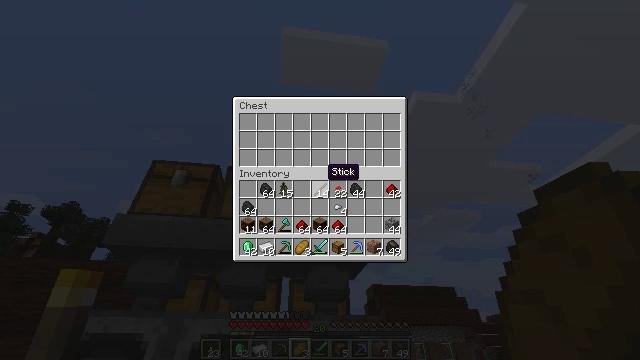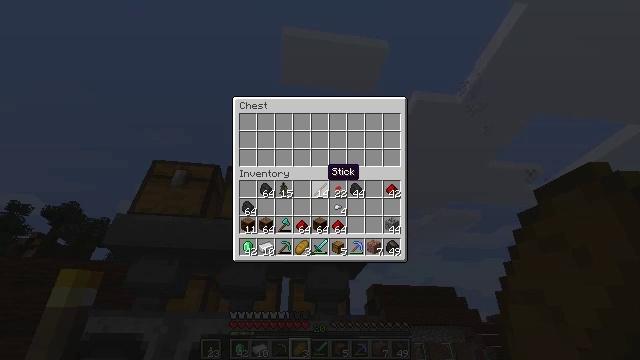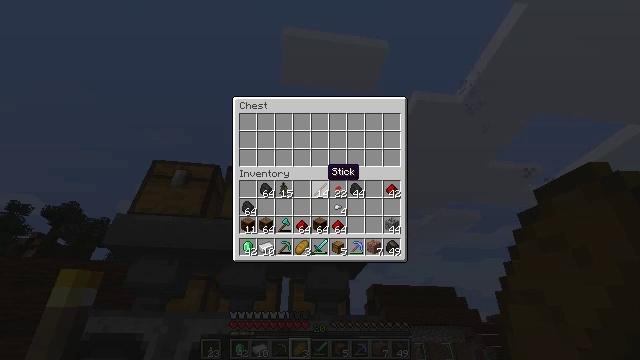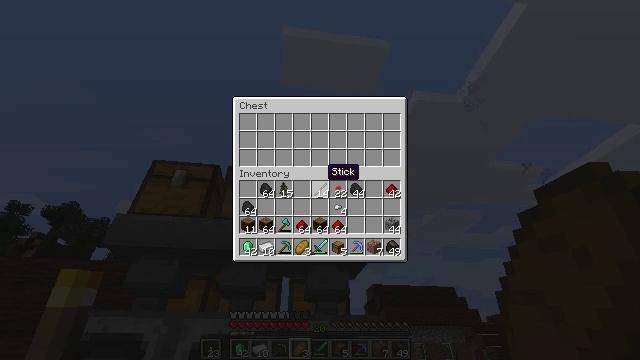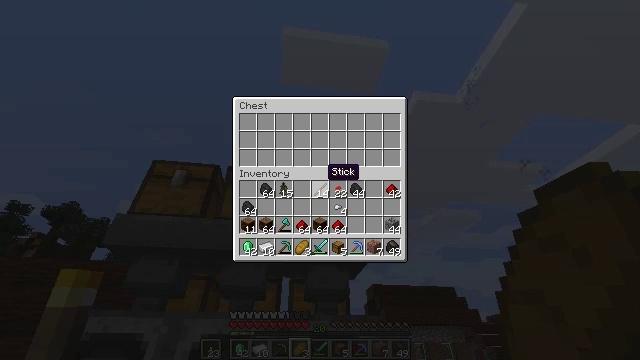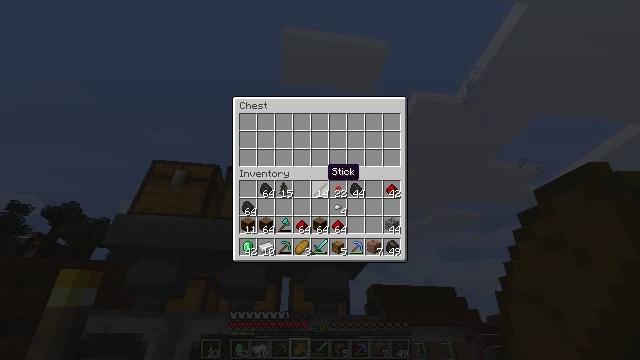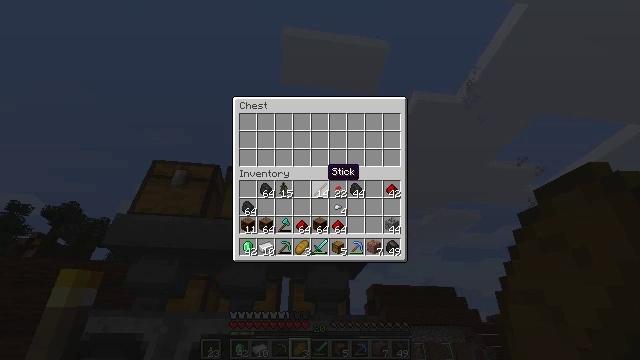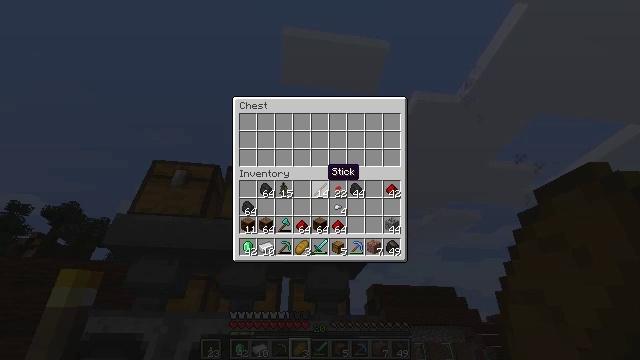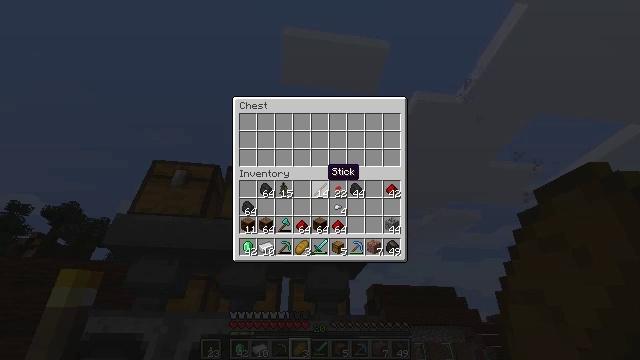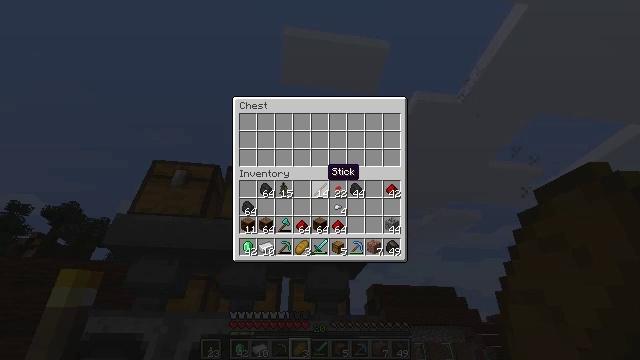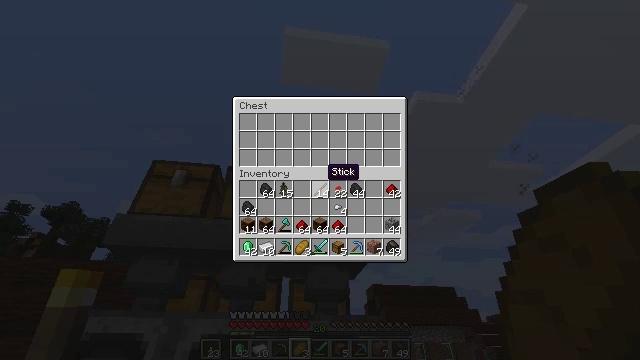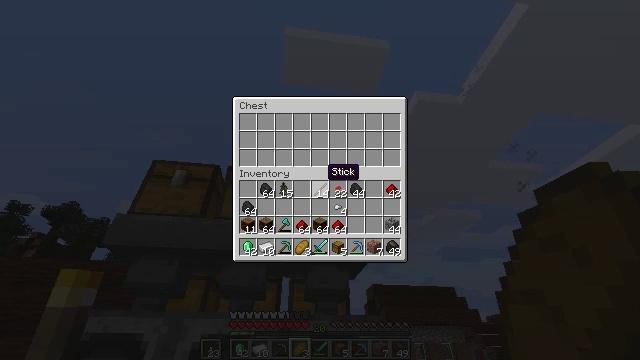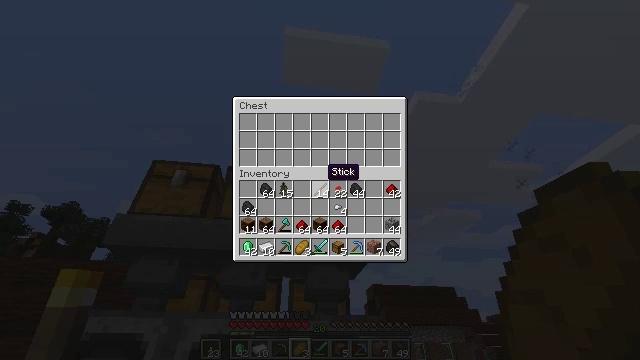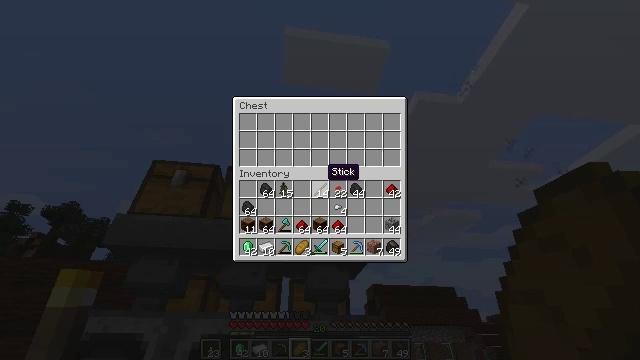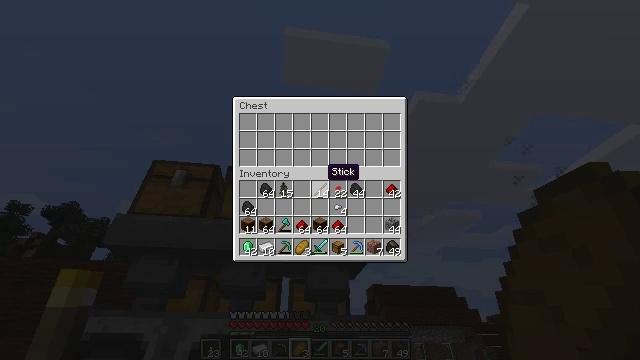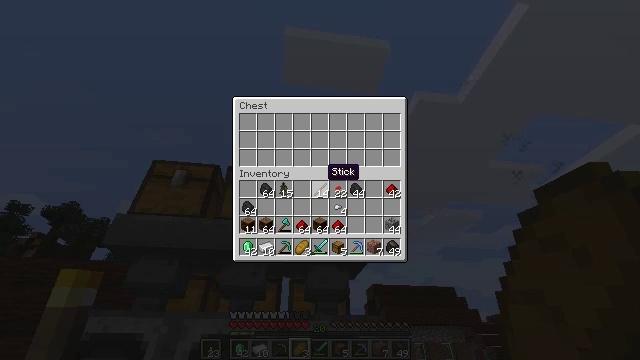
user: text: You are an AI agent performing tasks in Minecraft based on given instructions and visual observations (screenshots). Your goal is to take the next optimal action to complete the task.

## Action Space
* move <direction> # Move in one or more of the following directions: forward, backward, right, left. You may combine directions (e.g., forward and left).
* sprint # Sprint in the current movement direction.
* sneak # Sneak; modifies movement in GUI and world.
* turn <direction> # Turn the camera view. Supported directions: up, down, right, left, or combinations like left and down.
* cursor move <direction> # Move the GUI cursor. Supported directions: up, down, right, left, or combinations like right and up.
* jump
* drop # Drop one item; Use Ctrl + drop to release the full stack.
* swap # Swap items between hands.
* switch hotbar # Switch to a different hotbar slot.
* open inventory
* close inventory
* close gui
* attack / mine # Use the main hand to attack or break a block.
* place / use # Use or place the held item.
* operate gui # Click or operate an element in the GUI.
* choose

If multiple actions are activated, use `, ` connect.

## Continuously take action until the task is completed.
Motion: motion action
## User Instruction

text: Interact with the crafting table to obtain an emerald.
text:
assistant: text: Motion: no_op
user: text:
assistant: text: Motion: no_op
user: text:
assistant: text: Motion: no_op
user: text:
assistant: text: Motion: no_op
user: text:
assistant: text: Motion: no_op
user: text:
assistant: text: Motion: no_op
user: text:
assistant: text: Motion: no_op
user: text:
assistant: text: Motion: no_op
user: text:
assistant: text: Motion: no_op
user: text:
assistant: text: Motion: no_op
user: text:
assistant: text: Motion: no_op
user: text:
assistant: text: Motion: no_op
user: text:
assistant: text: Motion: no_op
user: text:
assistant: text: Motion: no_op
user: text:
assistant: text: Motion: no_op
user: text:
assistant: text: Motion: no_op
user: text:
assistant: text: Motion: no_op
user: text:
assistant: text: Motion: no_op
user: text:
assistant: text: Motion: no_op
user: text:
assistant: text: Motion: no_op
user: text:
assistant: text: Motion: no_op
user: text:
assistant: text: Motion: no_op
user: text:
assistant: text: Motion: no_op
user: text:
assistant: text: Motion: no_op
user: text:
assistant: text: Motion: no_op
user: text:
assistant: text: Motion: no_op
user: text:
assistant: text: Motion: no_op
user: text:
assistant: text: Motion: no_op
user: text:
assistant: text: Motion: no_op
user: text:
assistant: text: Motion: no_op